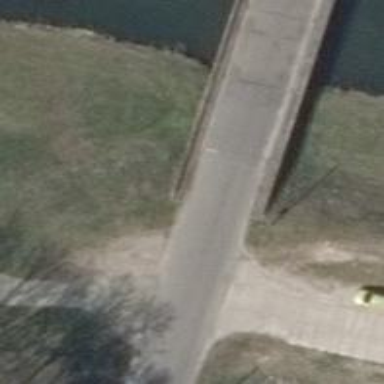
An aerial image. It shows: Unclassified road with asphalt surface. It features bridge and dedicated bicycle lane.